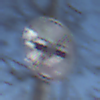
Verkehrszeichen: EndeUeberholverbot
Umgebung: Outdoor, Special
Tageszeit: MorningAfternoon
Wetter: Clear
Licht: Natural
Jahreszeit: Winter
Kontrast: HighContrast